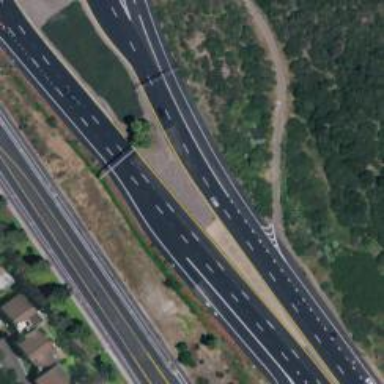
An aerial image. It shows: Expressway with asphalt surface classified as trunk highway.